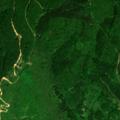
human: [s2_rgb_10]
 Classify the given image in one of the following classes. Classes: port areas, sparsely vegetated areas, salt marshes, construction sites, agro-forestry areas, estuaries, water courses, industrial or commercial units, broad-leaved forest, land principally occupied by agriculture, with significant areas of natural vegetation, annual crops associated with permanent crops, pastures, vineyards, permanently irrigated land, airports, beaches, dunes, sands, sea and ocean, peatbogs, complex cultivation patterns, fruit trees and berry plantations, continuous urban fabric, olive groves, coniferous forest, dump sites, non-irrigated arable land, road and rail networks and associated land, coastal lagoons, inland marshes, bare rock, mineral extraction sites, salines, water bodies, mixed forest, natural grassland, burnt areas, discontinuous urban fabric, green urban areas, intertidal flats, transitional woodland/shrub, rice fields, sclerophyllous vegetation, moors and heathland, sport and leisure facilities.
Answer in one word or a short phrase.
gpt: land principally occupied by agriculture, with significant areas of natural vegetation, broad-leaved forest, coniferous forest, mixed forest